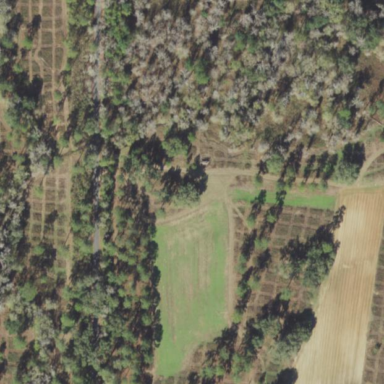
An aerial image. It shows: Orchard.